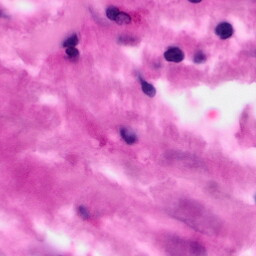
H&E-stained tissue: Pancreatic